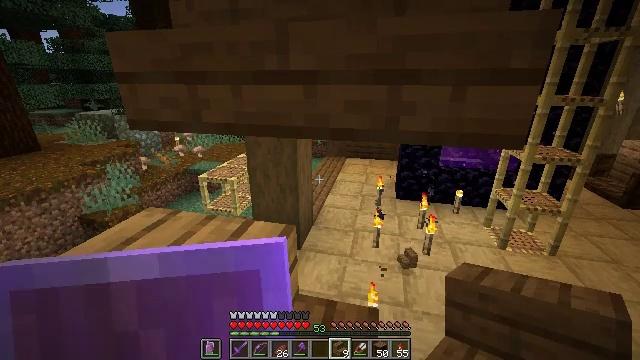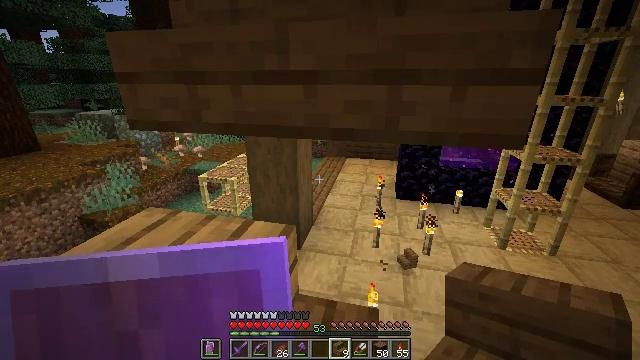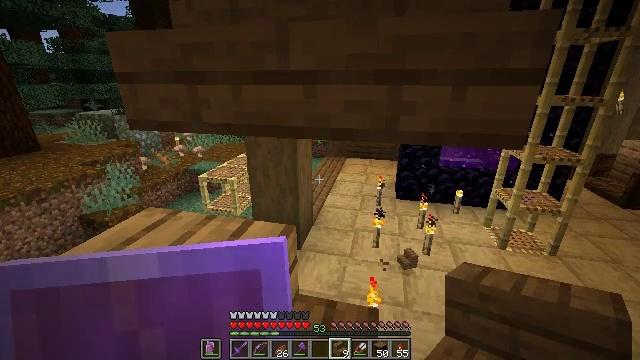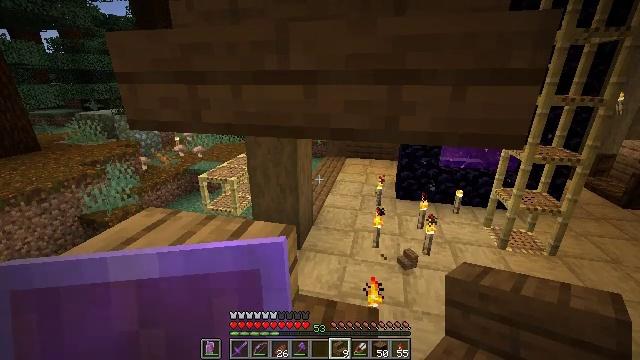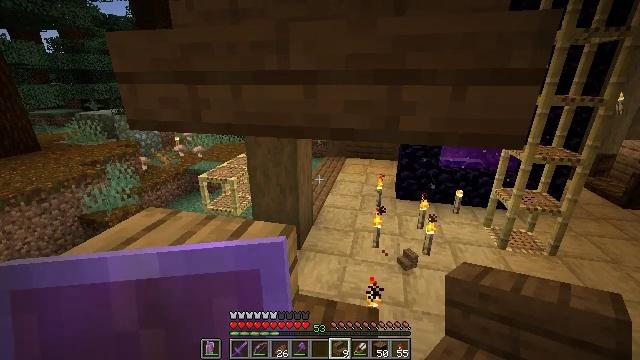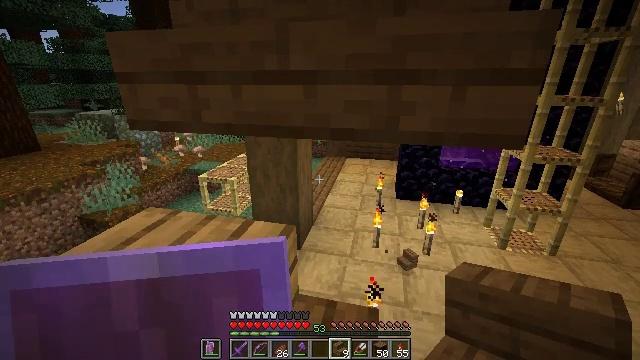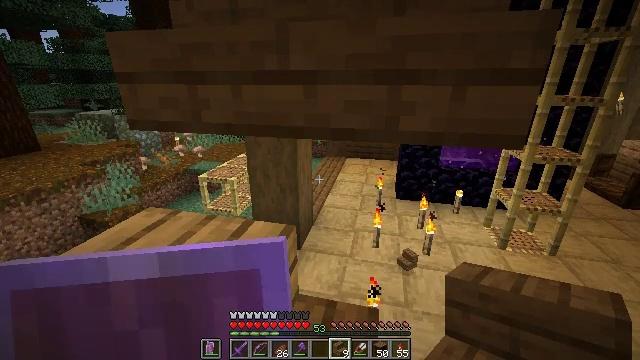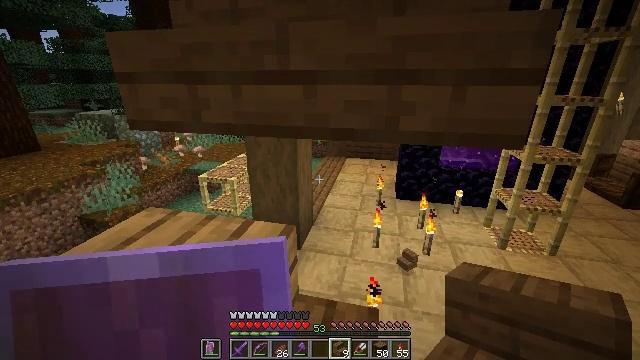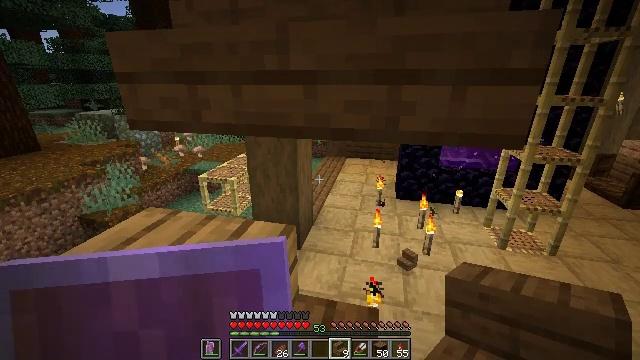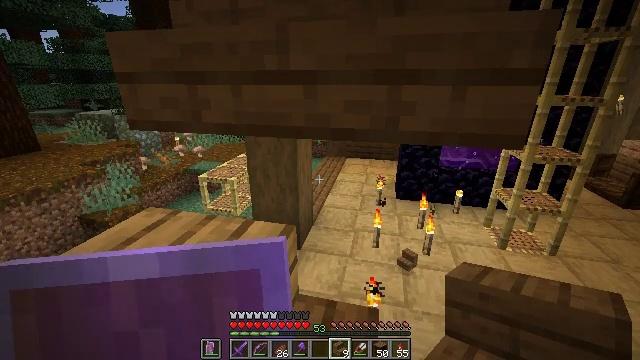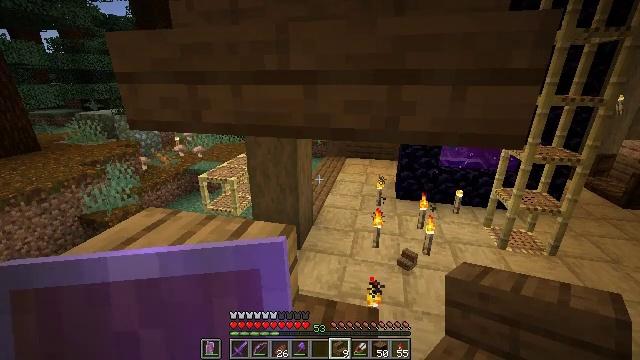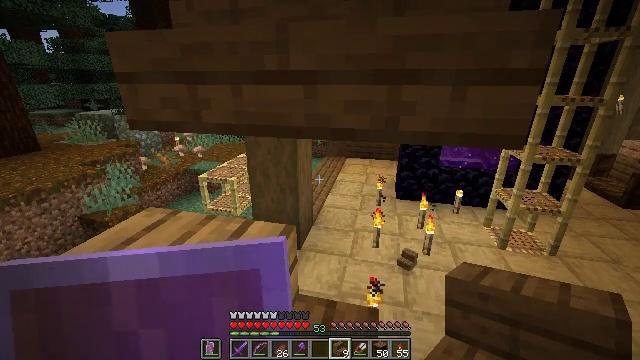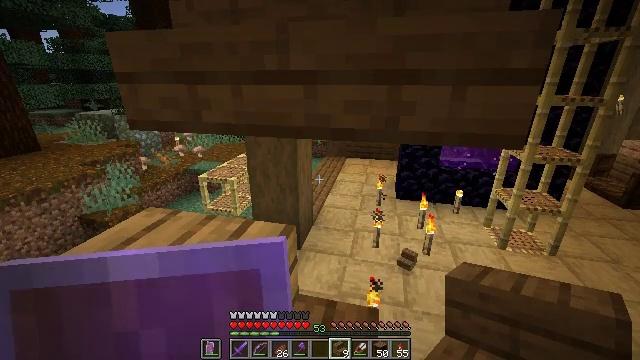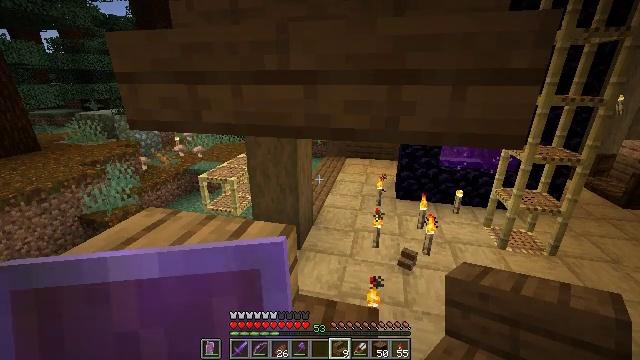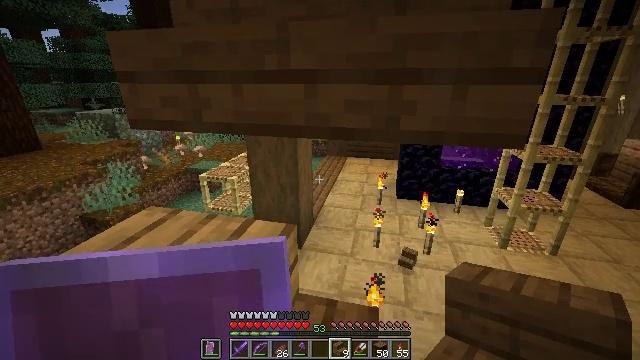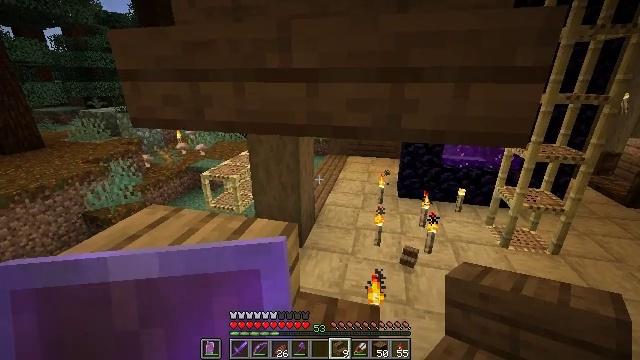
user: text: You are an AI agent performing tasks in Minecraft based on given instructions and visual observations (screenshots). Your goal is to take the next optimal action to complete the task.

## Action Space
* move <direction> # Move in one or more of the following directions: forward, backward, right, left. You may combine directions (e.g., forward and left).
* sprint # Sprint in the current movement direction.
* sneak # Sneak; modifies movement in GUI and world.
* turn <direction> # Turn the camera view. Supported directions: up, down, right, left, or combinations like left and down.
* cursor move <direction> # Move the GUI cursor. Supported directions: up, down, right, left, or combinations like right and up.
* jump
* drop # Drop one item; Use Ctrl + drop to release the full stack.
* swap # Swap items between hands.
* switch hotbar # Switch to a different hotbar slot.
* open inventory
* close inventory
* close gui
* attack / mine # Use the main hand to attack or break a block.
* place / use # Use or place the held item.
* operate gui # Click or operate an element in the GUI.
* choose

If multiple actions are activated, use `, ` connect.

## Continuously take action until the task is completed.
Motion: motion action
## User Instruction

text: Remove the oak slab to gather resources.
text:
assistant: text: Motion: sneak
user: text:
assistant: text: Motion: sneak
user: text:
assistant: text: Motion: sneak
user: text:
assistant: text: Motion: sneak
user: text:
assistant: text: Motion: sneak
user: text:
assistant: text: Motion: sneak
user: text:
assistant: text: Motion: sneak
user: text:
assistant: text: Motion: sneak
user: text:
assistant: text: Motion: sneak
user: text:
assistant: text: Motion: sneak
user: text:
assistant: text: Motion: sneak
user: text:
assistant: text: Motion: sneak
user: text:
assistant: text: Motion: sneak
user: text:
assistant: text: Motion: sneak
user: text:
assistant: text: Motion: sneak
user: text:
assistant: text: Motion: sneak
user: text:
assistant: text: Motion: sneak
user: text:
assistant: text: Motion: sneak
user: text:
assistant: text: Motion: sneak
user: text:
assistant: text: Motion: sneak
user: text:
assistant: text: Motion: sneak
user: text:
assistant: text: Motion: sneak, turn left and down
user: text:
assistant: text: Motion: sneak, turn left and down
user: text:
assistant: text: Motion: sneak, turn left and down
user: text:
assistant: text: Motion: sneak, turn left and down
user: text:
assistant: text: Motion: sneak, turn left and down
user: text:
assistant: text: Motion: sneak, turn left and down
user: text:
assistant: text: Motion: sneak, turn left and down
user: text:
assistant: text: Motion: sneak, turn left and down
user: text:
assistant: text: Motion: sneak